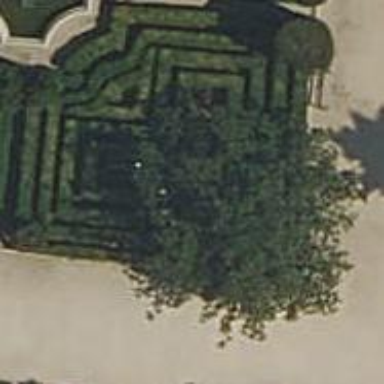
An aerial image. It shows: Garden enclosed by hedge.